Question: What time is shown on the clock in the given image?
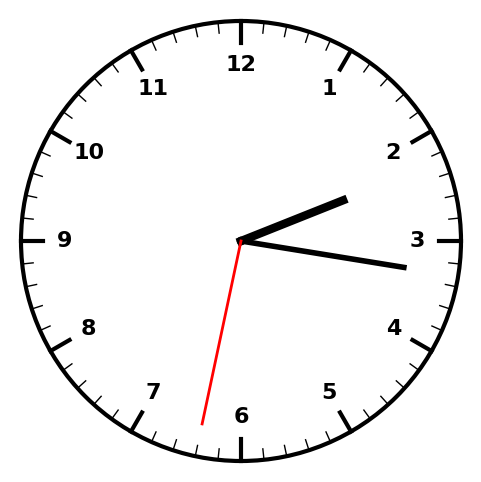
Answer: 02:16:32